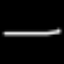
Label: line